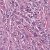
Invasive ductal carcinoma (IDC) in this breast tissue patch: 1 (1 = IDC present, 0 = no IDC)